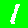
Digit: 1